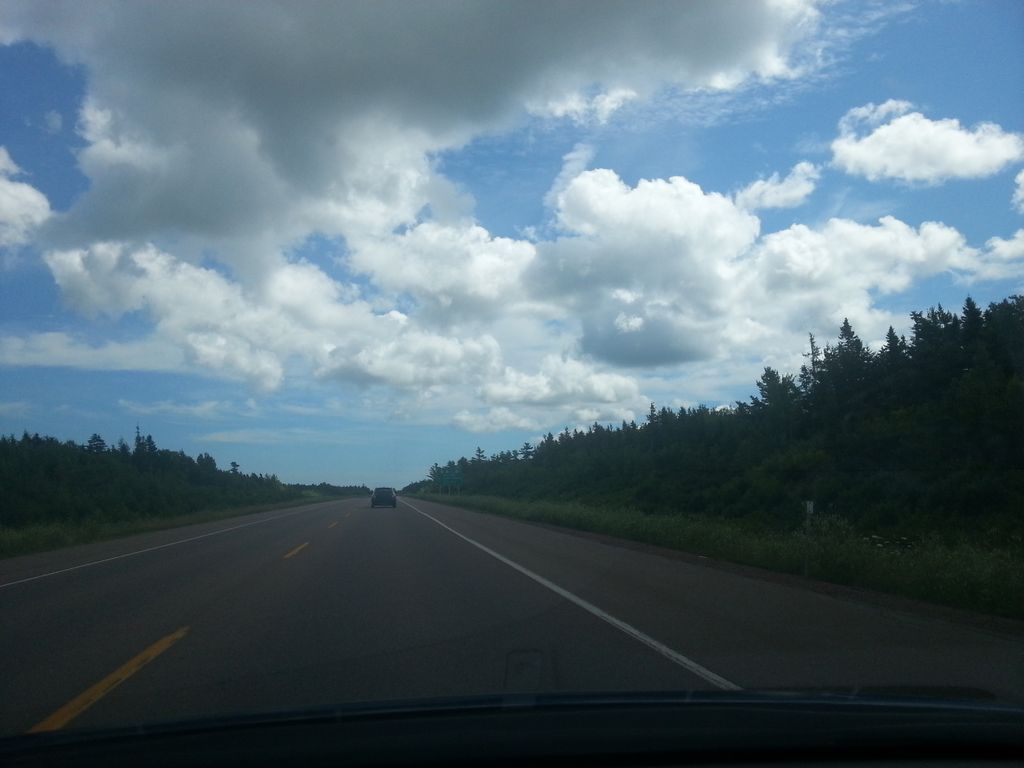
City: charlottetown